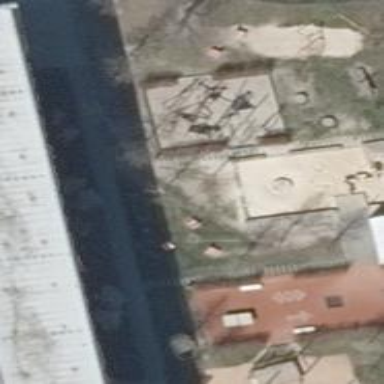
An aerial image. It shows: Playground area for leisure activities on the land.